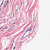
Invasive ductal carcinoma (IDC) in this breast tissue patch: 1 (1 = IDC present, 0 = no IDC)